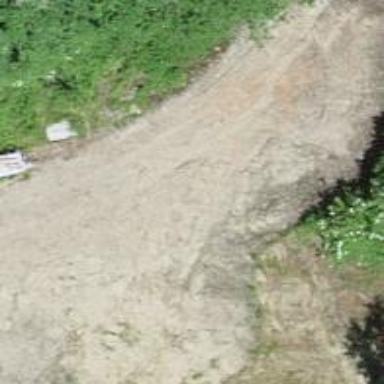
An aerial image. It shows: Unpaved track with grade3 tracktype.